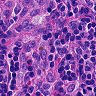
Metastatic tissue present: no